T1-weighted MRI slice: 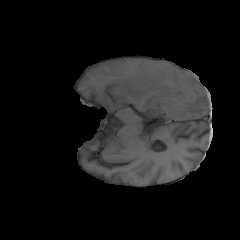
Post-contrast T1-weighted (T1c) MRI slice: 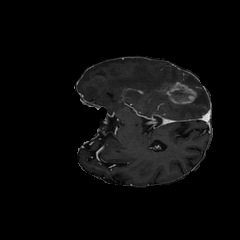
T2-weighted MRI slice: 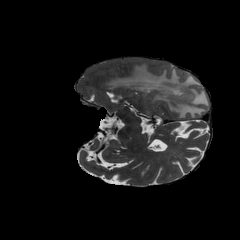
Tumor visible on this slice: yes